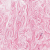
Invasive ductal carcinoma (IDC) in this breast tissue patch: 0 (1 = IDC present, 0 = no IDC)